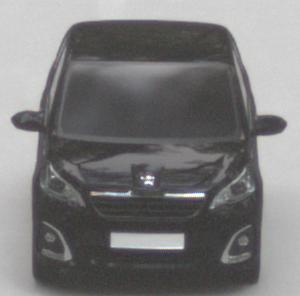
Make: Peugeot
Model: 108 1.0 VTi 68
Detailed model: 108
Model produced from: 2015/03
Model produced until: 2016/10
Doors: 3
Color: black
Road condition: dry road
Daytime: sunrise or sunset
Contrast: medium contrast